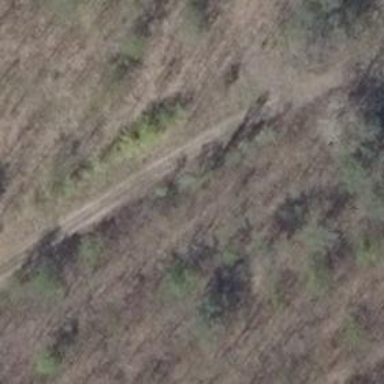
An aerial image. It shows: Bridleway with track grade of grade 4.